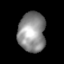
Tissue: lung
Cell type: Myeloid cells
Senescence score: 0.2245
Nuclear area (px): 1063
Mean DAPI intensity: 141.373